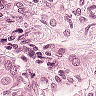
Metastatic tissue present: yes